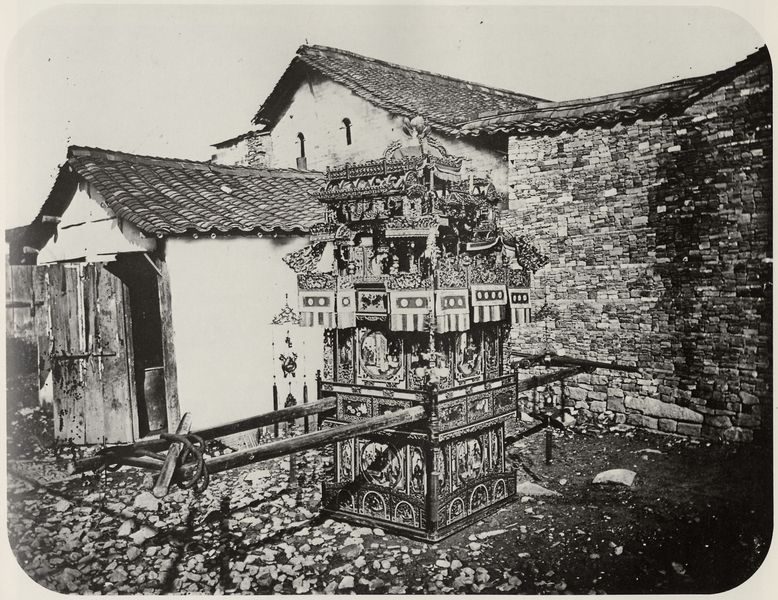
Titel: Sedanischer zeremonieller Stuhl
Künstler: Chinesischer Photograph
Schlagwörter: himmel, schatten, weiß, bunt, fenster, grau, holz, licht, schwarz, tür, dach, gebäude, haus, fest, muster, wand, architektur, stein, steine, tragen, häuser, gatter, hütte, boden, schuppen, japan, pflaster, fahne, trage, leere, dächer, mauer, ziegel, backstein, hof, thron, handarbeit, gestell, japanisch, tor, foto, fotografie, photographie, hinterhof, ruine, gerüst, stangen, mauerwerk, asien, schwarz-weiß, asiatisch, wimpel, altar, photo, verziert, chinesisch, china, mauern, religiös, stall, gehöft, prozession, heiligtum, opfer, geöffnet, pagode, schrein, aufnahme, lade, volkskunst, osten, fesnter, stallung, aufbau, parkplatz, ställe, tragbalken, sänfte, hindu, hinduismus, indisch, buddha, verwittert, senfte, weiße wand, däch, tibetisch, firlefanz, haus mit dach, mauer aus steinen, boden mit steinen, ofper